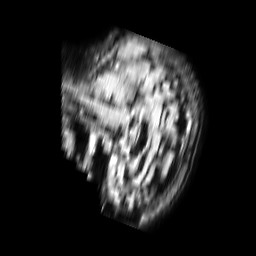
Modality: FLAIR
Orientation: sagittal
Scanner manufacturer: philips
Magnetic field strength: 1.5 T
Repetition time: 6 s
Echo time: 0.1032 s